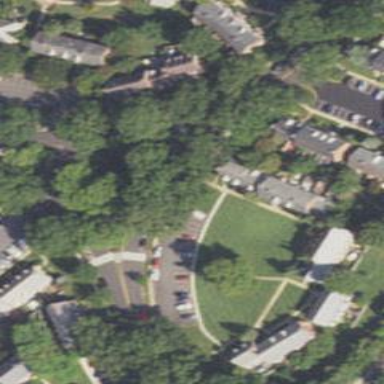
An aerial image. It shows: Roundabout on residential road.